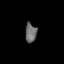
Tissue: lung
Cell type: Epithelial cells
Senescence score: 0.2373
Nuclear area (px): 220
Mean DAPI intensity: 104.259